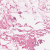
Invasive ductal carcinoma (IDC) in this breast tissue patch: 0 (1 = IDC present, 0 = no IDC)